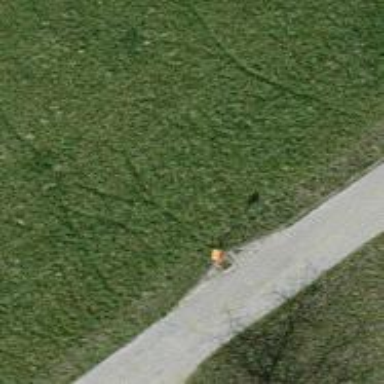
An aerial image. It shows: Aerial marker supported by pole.